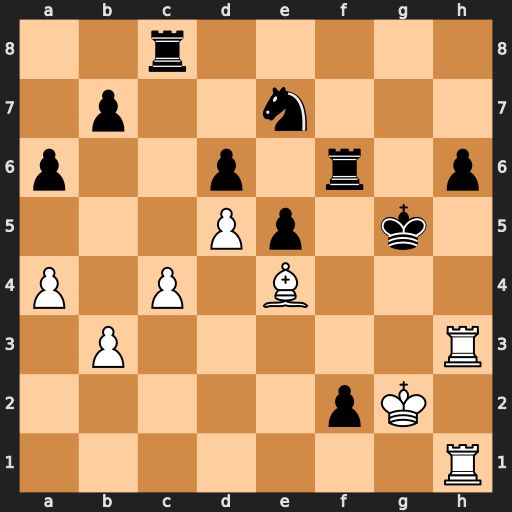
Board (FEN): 2r5/1p2n3/p2p1r1p/3Pp1k1/P1P1B3/1P5R/5pK1/7R
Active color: w
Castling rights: -
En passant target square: -
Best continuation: Rg3+ Kf4 Rh4#